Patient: sex M, age 76
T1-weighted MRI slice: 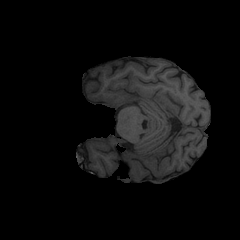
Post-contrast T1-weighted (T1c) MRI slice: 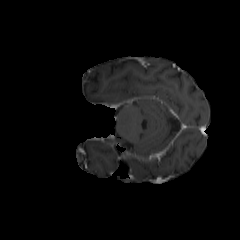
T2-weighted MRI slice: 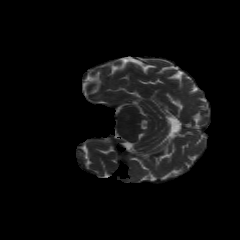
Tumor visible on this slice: no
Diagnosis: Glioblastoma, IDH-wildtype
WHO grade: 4